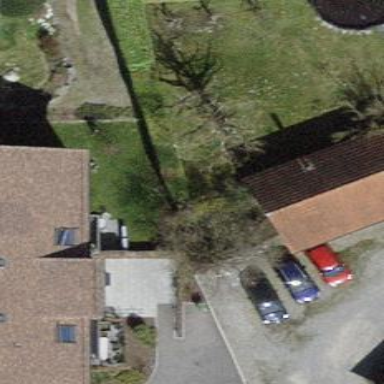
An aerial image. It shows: Shed.